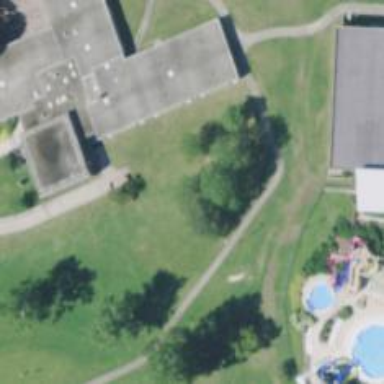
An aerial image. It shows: Disc golf hole.